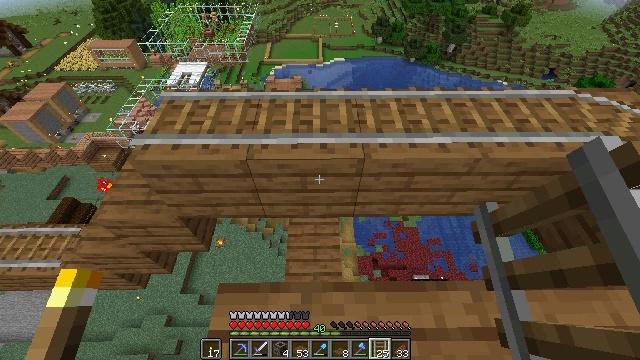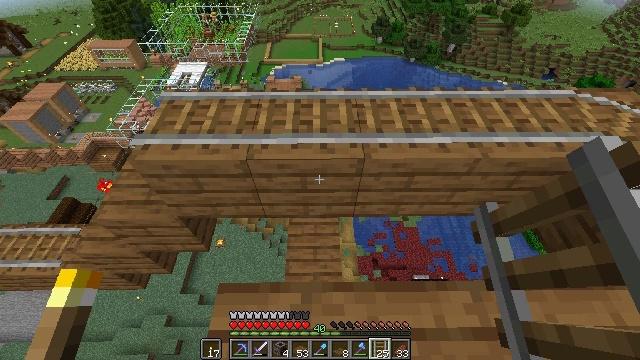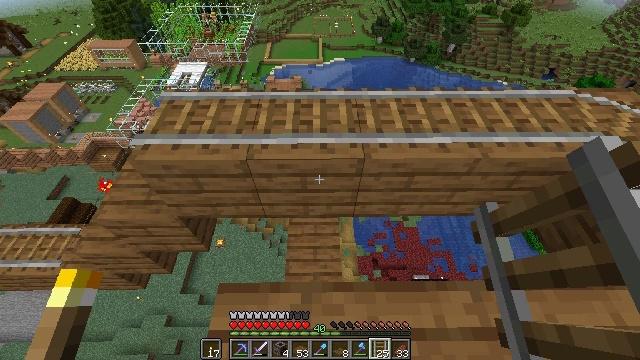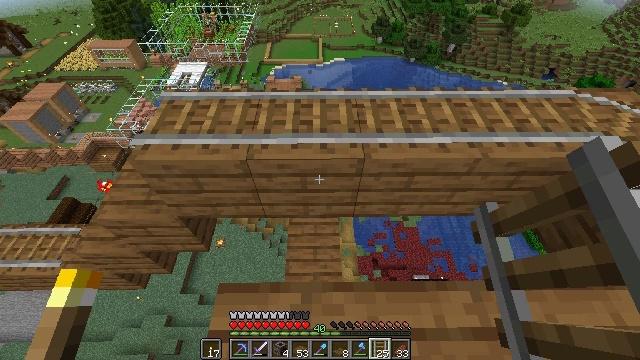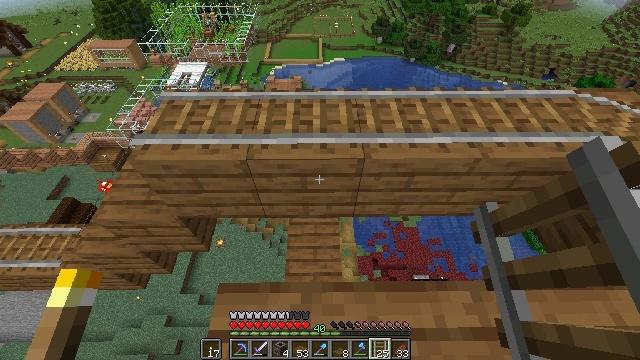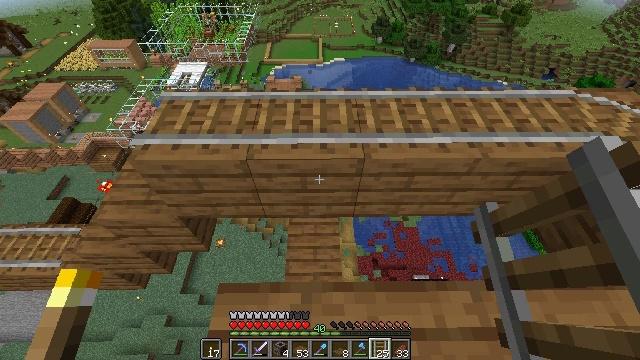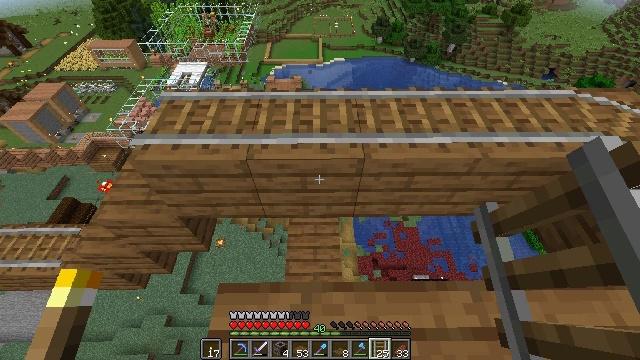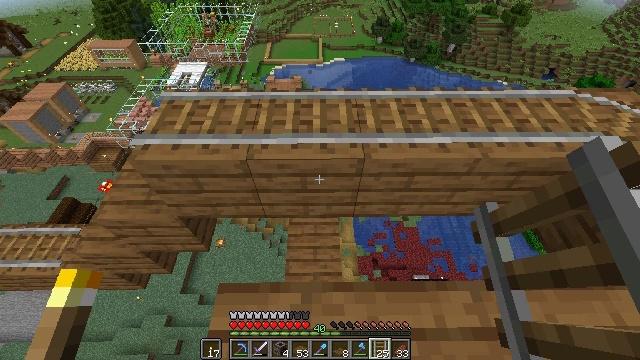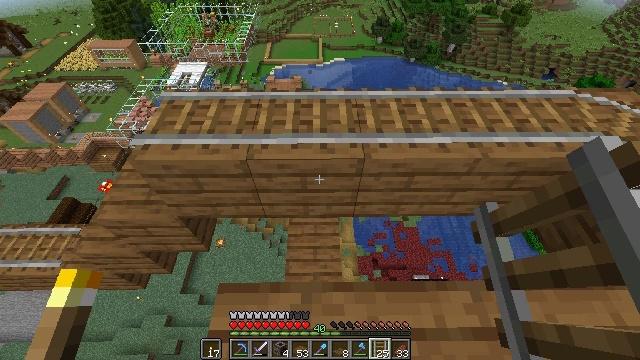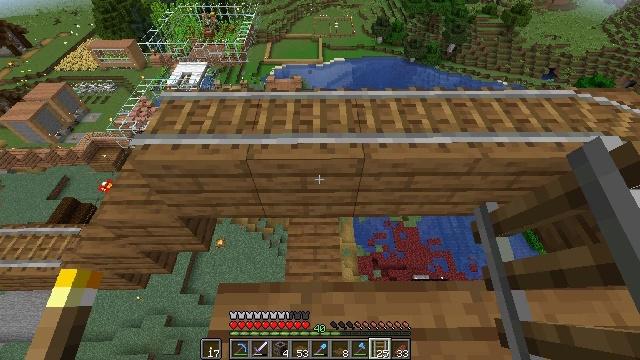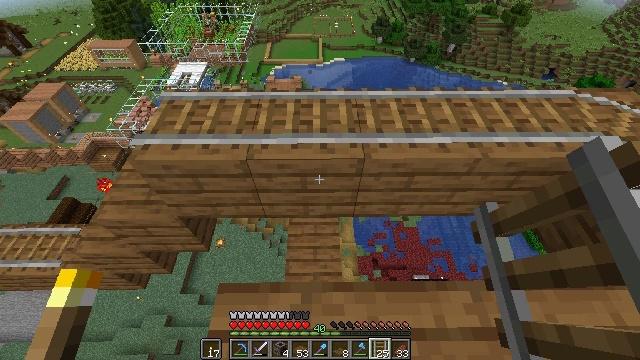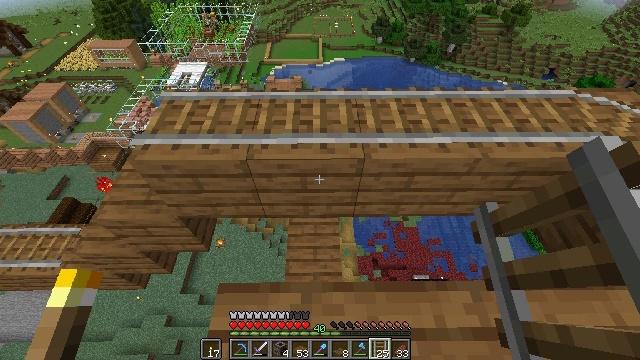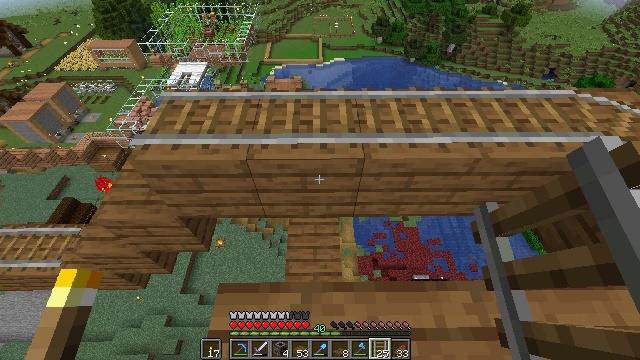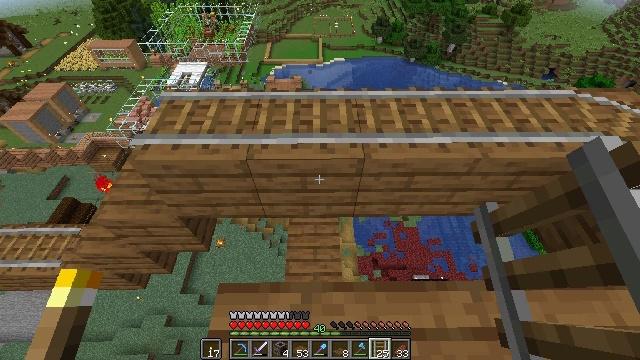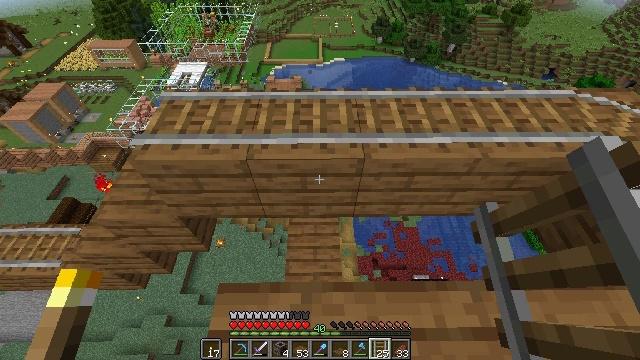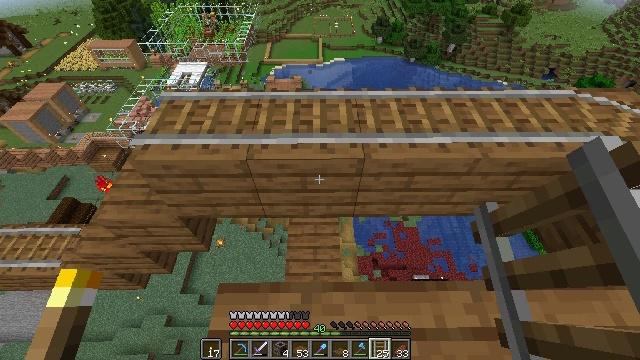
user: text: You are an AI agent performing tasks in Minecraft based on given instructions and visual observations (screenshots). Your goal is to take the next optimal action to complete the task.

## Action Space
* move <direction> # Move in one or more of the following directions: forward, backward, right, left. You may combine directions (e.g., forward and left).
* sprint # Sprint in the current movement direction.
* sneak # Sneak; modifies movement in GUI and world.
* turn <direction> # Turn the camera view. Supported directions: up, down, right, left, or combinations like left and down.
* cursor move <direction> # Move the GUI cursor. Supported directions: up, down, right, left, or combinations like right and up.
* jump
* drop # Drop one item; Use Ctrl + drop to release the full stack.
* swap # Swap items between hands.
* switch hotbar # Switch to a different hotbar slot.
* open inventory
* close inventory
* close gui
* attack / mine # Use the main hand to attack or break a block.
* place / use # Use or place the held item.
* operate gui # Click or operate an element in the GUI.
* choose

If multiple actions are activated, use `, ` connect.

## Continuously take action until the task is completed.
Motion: motion action
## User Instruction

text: Put the ingredients together and craft a rabbit stew.
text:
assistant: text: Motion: no_op
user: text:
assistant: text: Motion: no_op
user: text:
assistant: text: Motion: no_op
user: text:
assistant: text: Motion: no_op
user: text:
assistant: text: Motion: no_op
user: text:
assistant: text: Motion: no_op
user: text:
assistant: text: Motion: no_op
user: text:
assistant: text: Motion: no_op
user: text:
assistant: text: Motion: no_op
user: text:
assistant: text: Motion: no_op
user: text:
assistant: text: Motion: no_op
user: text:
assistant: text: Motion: no_op
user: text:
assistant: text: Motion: no_op
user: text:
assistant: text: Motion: no_op
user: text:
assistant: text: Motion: no_op
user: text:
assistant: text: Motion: no_op
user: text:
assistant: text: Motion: no_op
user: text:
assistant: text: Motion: no_op
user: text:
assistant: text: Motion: no_op
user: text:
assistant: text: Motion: no_op
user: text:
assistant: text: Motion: no_op
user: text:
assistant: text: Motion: no_op
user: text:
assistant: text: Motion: no_op
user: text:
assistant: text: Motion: no_op
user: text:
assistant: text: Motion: no_op
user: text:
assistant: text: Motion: no_op
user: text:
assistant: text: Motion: no_op
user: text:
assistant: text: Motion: no_op
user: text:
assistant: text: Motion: no_op
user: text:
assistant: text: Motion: no_op